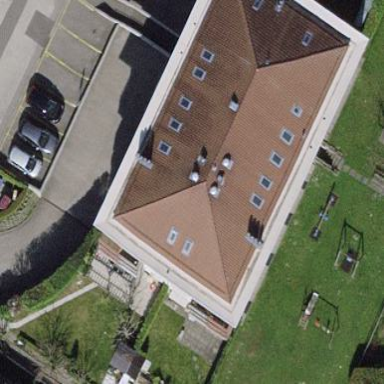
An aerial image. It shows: Hipped roof apartment building.